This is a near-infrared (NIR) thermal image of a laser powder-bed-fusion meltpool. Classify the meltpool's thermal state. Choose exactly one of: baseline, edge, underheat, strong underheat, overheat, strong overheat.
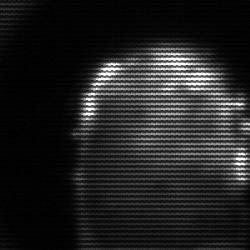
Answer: baseline